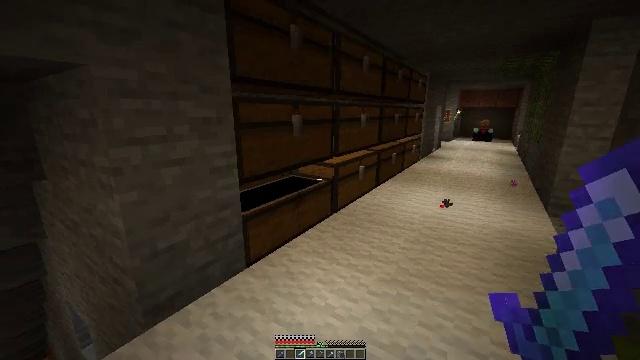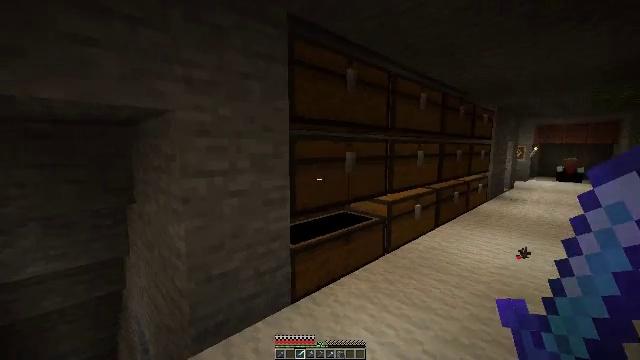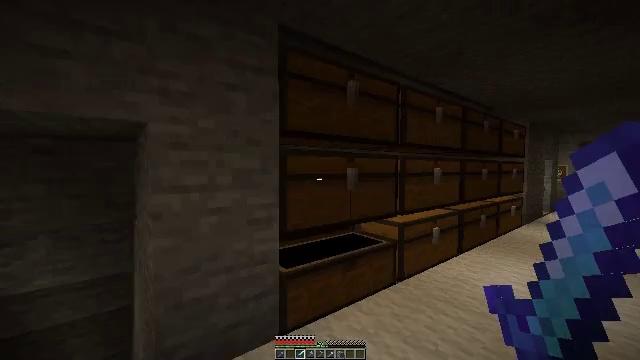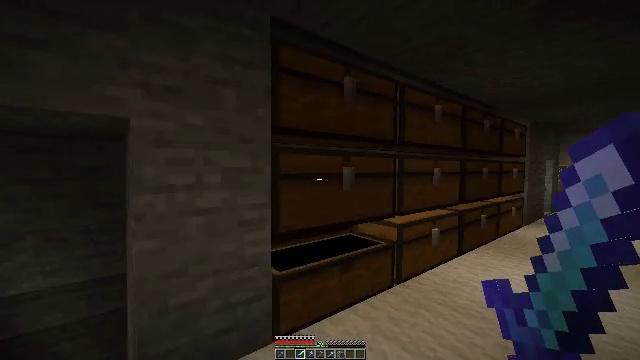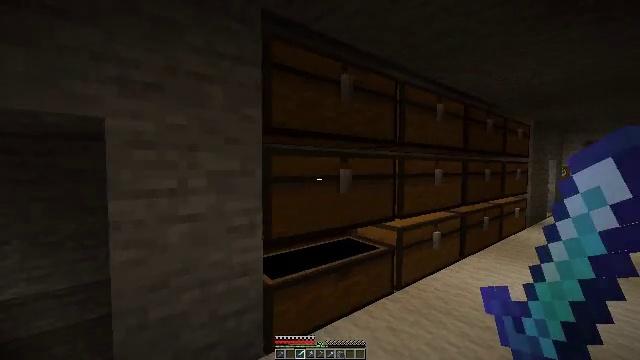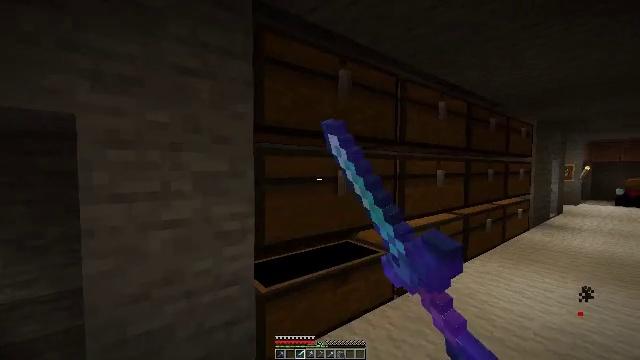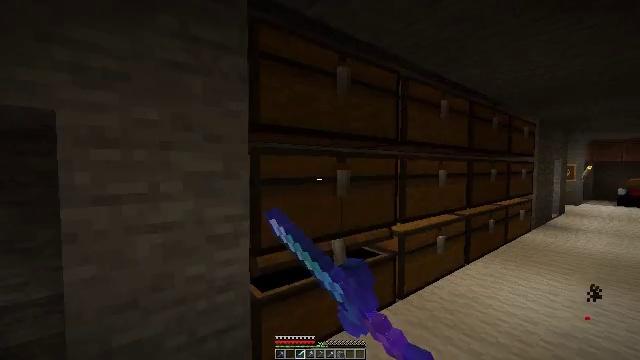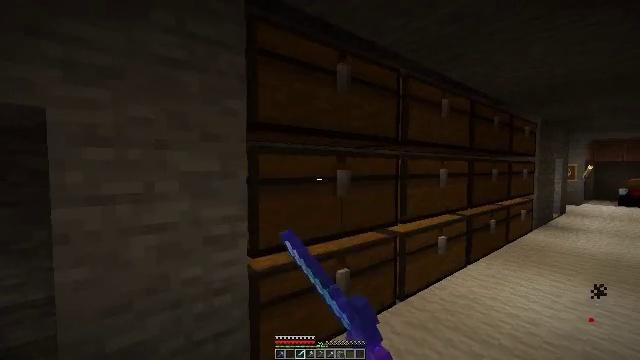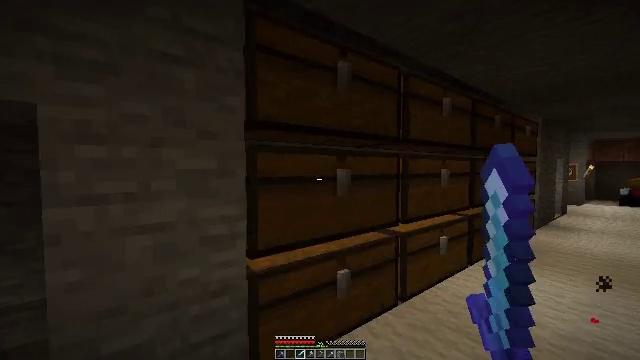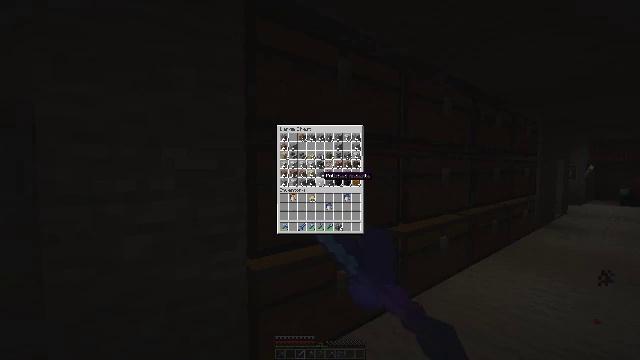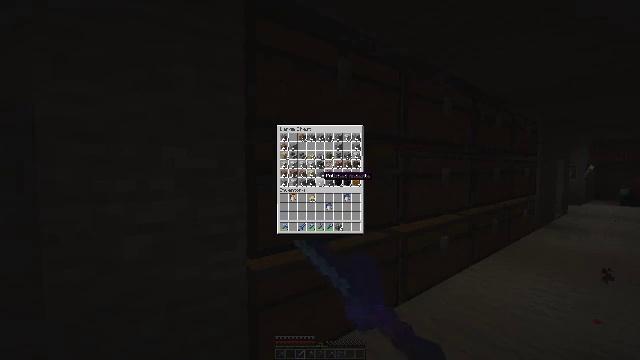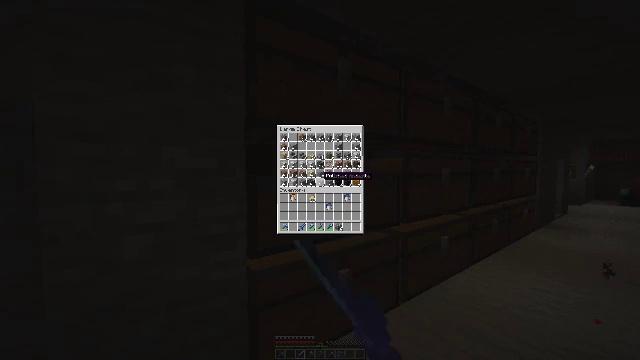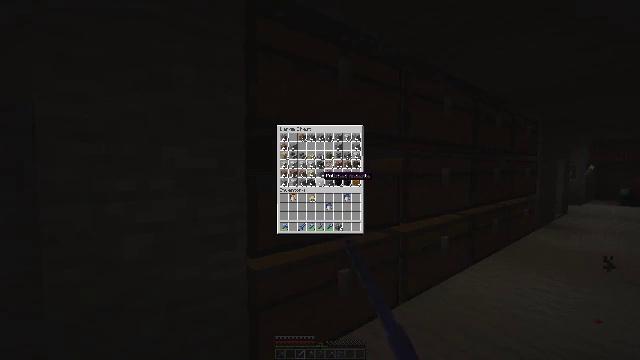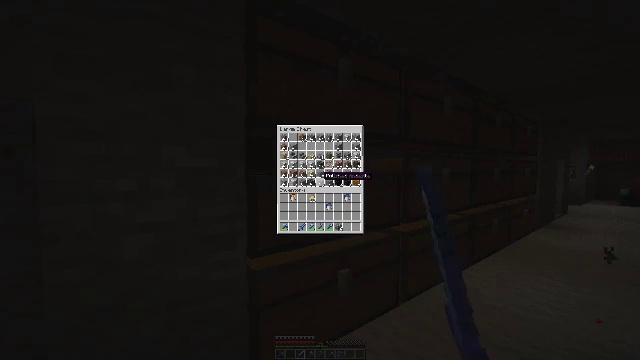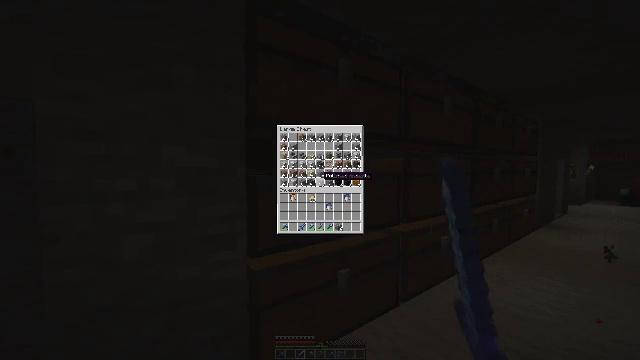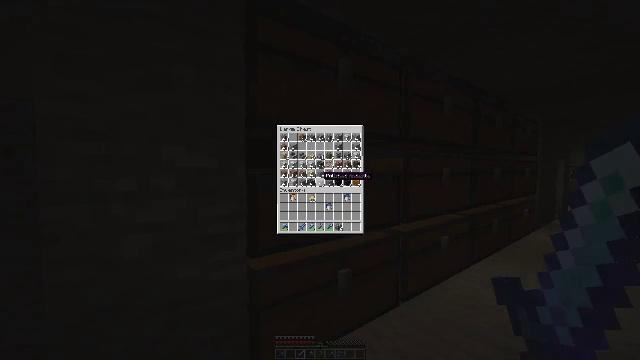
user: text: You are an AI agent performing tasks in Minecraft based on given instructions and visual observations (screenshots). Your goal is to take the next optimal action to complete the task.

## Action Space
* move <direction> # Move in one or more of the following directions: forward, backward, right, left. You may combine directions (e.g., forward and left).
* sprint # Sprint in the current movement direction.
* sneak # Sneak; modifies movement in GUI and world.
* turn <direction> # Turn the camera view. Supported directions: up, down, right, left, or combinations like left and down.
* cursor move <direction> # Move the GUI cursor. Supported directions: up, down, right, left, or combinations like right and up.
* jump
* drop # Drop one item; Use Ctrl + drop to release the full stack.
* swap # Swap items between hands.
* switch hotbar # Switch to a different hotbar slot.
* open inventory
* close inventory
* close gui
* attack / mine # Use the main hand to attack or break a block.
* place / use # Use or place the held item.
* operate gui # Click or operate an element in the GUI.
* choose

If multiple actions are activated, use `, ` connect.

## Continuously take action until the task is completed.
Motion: motion action
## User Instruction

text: Collect vines by mining them.
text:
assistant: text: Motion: move forward and move right, turn left and up
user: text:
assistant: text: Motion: move forward and move right, turn left and up
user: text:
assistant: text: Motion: move forward
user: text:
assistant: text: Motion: move forward, use / place
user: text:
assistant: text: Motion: use / place
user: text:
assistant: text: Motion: use / place
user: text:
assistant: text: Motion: use / place
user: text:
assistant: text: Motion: use / place
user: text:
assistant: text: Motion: no_op
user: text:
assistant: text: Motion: no_op
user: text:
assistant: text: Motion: no_op
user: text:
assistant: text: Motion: no_op
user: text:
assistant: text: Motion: no_op
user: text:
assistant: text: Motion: no_op
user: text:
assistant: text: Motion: no_op
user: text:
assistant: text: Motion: no_op
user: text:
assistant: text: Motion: no_op
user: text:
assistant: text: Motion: no_op
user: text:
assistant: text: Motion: no_op
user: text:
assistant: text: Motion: turn right and down
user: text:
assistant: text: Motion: turn right and down
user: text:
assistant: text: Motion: turn right
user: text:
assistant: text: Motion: no_op
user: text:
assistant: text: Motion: no_op
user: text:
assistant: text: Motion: no_op
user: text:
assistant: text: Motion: no_op
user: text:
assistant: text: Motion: close inventory
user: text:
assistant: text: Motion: close inventory
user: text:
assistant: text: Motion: turn up, close inventory
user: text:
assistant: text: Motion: turn left and up, close inventory